Interaction volume radius: 10 \u00c5
Interaction volume height: 15 \u00c5
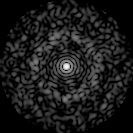
Disorder parameter: 0.8391